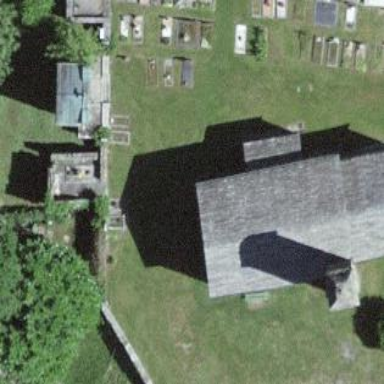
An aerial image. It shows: Building that serves as place of worship.